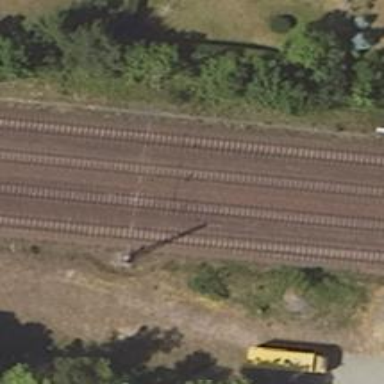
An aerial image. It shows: Milestone along the railway track with catenary mast.